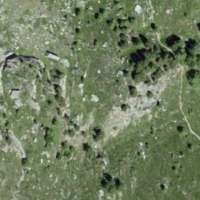
EUNIS habitat code: 26
Species observed at this site:
Empetrum nigrum